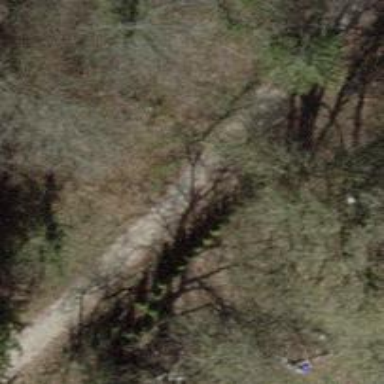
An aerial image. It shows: Well-maintained track road with grade 1 tracktype.